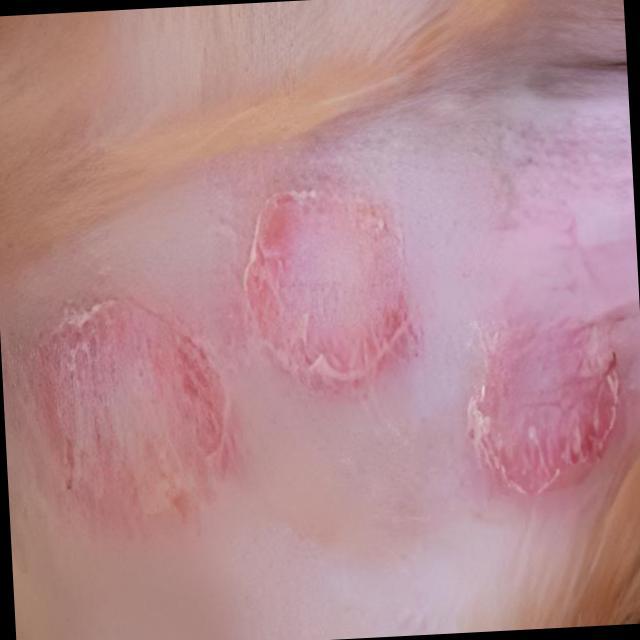
Canine ringworm (Dermatophytosis) — fungal infection caused by Microsporum or Trichophyton. Presents with circular alopecia, scaling, crusting, and broken hairs.